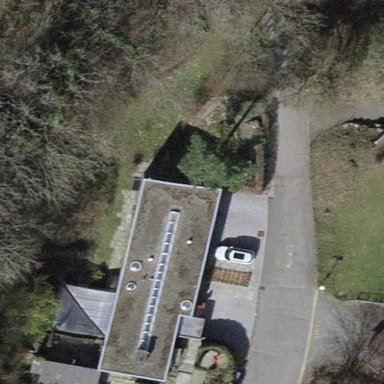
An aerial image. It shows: Building with flat roof.